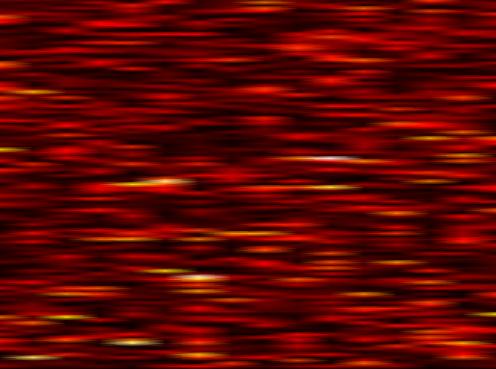
Label: WOLA